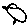
Label: bird